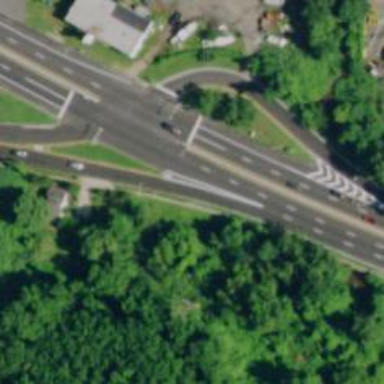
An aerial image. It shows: Trunk link highway.